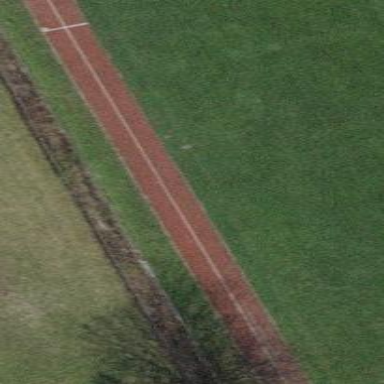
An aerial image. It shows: Tartan track for leisure land activities.